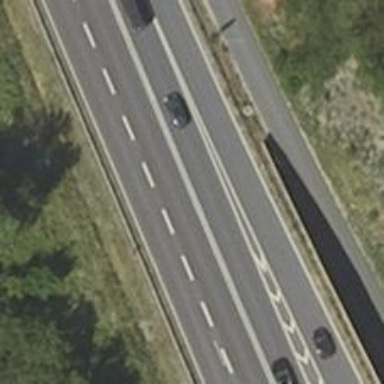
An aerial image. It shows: Asphalt road classified as trunk highway.